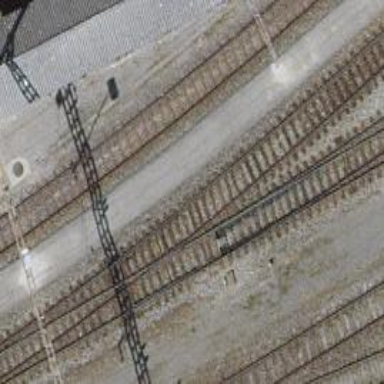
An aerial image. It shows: Railway switch.